Current action and preconditions to check: path_clear

Your task: For each precondition in the list above, predict whether it will hold at this action.

Consider the current scene as observed from the mobile robot's camera, and analyze the predicted future states of all dynamic agents (e.g., people, animals, vehicles, or any moving entities) within the NEXT SECOND.

IMPORTANT: Only answer "very likely" if you are absolutely certain—based on strong, clear evidence—that a dynamic agent will violate the precondition in the predicted future state. Do NOT answer "very likely" for unlikely, ambiguous, or low-probability risks.

Ask yourself for each precondition: Is there a high probability, with clear and convincing evidence, that the predicted future states of any dynamic agent will interfere with the predicted future state of the currently executing action within the NEXT SECOND, causing that precondition to fail?

Assess the risk level based on these predictions. Use "likely" or "very likely" if motions create a clear risk of interference.

Use "neutral" or "improbable" if agents are nearby but their predicted paths are clearly diverging or non-conflicting.

Failure Risk Categories: "very improbable", "improbable", "neutral", "likely", "very likely"

Answer Format: Output ONLY the probability_of_failure value from these categories: "very improbable", "improbable", "neutral", "likely", "very likely"

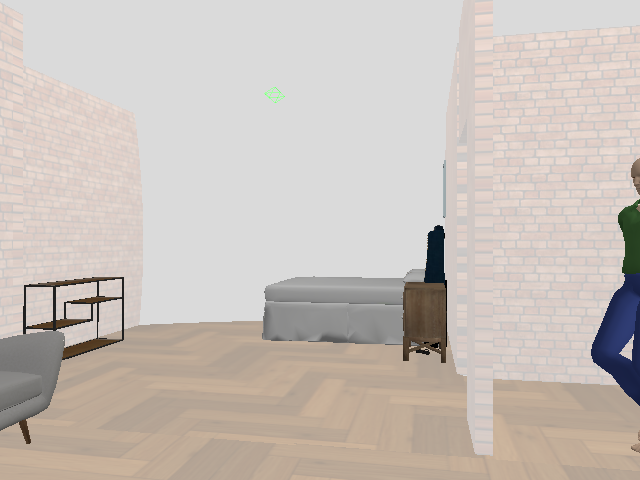

Answer: neutral